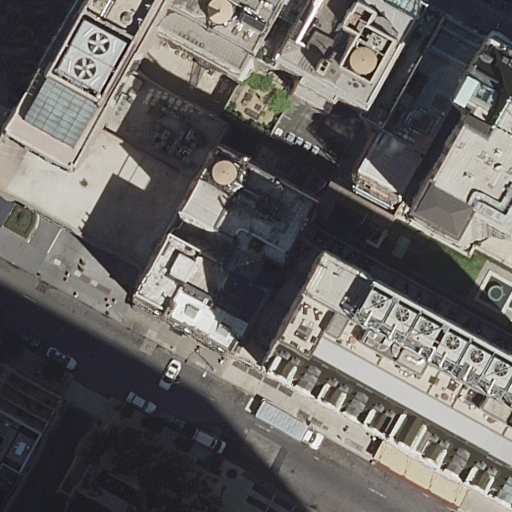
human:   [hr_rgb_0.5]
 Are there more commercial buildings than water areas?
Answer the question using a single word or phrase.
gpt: no

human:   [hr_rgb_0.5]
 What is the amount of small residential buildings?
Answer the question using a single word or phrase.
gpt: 0

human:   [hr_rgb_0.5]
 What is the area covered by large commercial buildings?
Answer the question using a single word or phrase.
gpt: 0m2

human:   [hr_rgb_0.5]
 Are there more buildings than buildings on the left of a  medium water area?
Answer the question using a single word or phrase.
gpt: yes

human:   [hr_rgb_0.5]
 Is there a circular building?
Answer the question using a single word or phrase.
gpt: no

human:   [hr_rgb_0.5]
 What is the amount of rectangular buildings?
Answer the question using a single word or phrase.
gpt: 4

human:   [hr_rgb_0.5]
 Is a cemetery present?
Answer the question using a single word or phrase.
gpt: no

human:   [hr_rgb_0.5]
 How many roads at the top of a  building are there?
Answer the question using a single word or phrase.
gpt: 0

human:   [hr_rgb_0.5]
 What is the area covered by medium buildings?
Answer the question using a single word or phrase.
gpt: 749m2

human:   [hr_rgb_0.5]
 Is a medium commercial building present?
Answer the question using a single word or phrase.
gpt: no

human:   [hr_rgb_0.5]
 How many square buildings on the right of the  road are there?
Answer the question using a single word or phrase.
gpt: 0

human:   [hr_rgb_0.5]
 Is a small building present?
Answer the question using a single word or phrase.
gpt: no

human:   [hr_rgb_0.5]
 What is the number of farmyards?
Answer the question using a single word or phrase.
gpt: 0

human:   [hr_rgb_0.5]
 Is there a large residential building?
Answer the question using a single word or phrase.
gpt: yes

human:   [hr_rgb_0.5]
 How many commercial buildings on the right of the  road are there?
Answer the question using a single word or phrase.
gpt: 0

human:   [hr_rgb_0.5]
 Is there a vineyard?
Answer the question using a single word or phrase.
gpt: no

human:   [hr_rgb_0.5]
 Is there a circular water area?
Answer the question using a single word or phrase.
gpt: no

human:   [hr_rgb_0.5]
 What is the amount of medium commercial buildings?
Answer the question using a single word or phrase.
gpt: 0

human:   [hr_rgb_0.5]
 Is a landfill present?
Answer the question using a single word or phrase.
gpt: no

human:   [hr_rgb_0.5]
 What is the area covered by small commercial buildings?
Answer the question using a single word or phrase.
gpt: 0m2

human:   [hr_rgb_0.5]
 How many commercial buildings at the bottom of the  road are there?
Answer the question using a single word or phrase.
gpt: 0

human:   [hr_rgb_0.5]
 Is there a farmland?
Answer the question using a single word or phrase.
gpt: no

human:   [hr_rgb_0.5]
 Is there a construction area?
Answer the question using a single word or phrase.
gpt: no

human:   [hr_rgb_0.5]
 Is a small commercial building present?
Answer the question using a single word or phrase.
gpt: no

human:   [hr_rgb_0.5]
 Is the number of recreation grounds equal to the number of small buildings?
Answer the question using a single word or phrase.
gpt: yes

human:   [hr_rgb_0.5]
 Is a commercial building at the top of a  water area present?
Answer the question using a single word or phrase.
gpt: no

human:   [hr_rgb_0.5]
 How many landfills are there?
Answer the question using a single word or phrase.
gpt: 0

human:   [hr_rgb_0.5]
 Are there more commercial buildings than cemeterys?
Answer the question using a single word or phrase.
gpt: no

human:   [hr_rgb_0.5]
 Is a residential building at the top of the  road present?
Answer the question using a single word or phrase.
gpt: yes

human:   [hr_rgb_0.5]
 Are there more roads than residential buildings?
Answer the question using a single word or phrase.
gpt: no

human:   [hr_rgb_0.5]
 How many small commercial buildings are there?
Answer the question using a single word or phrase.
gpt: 0

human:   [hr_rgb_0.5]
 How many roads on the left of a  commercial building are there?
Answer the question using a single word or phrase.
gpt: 0

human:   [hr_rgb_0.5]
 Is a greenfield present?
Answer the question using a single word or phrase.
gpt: no

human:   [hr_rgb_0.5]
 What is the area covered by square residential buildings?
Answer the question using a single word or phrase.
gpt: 0m2

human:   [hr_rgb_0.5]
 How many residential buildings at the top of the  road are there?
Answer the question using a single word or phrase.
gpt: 4

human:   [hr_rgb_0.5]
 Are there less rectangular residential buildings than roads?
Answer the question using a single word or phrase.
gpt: no